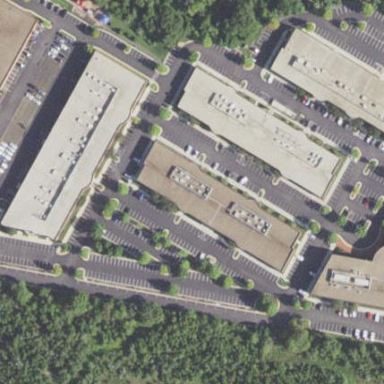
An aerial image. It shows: Commercial area.